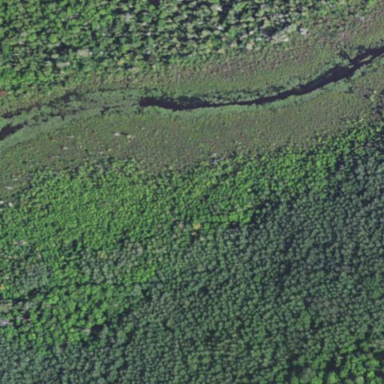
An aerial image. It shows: Beautiful woodland area.